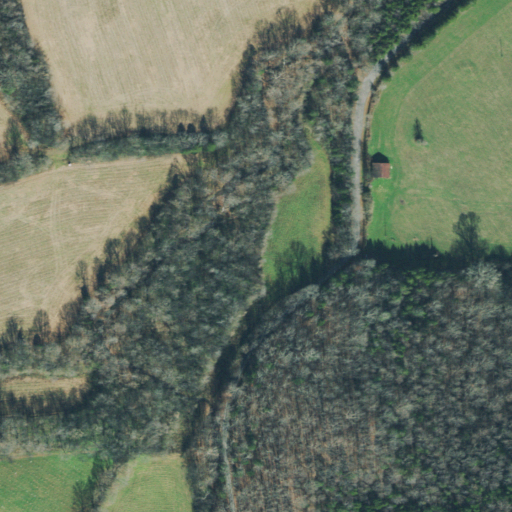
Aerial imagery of valley in Tennessee named Bledsoe Hollow containing deciduous forest, cultivated crops, open development, pasture, mixed forest, and grassland